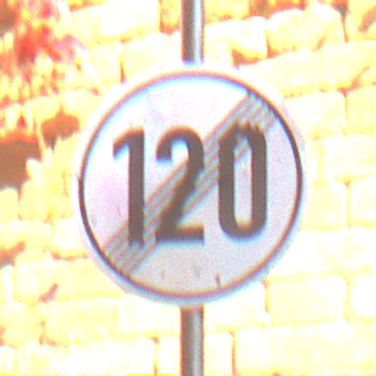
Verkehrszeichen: EndeGeschwindigkeit120
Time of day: MorningAfternoon
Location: Outdoor (Urban)
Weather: Clear
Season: NotSpecified
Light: Natural